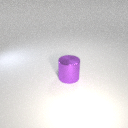
large purple metal cylinder